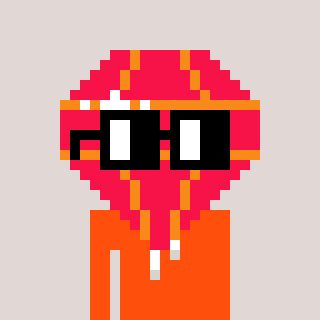
a pixel art character with square black glasses, a red diamond-shaped head and a orange-colored body on a warm background